Interaction volume radius: 10 \u00c5
Interaction volume height: 20 \u00c5
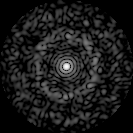
Disorder parameter: 0.8241